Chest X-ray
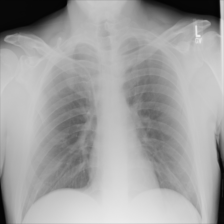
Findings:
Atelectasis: negative
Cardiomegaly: negative
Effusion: negative
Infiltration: negative
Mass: negative
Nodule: negative
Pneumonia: negative
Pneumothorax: negative
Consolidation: negative
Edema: negative
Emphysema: negative
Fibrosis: negative
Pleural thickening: negative
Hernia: negative